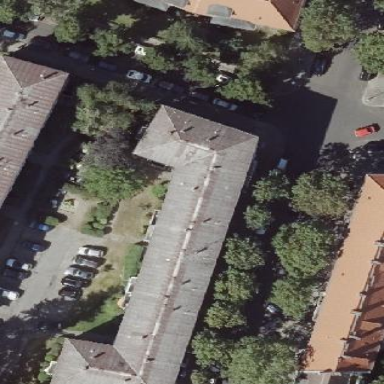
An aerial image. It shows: Hipped-roof building with apartments.